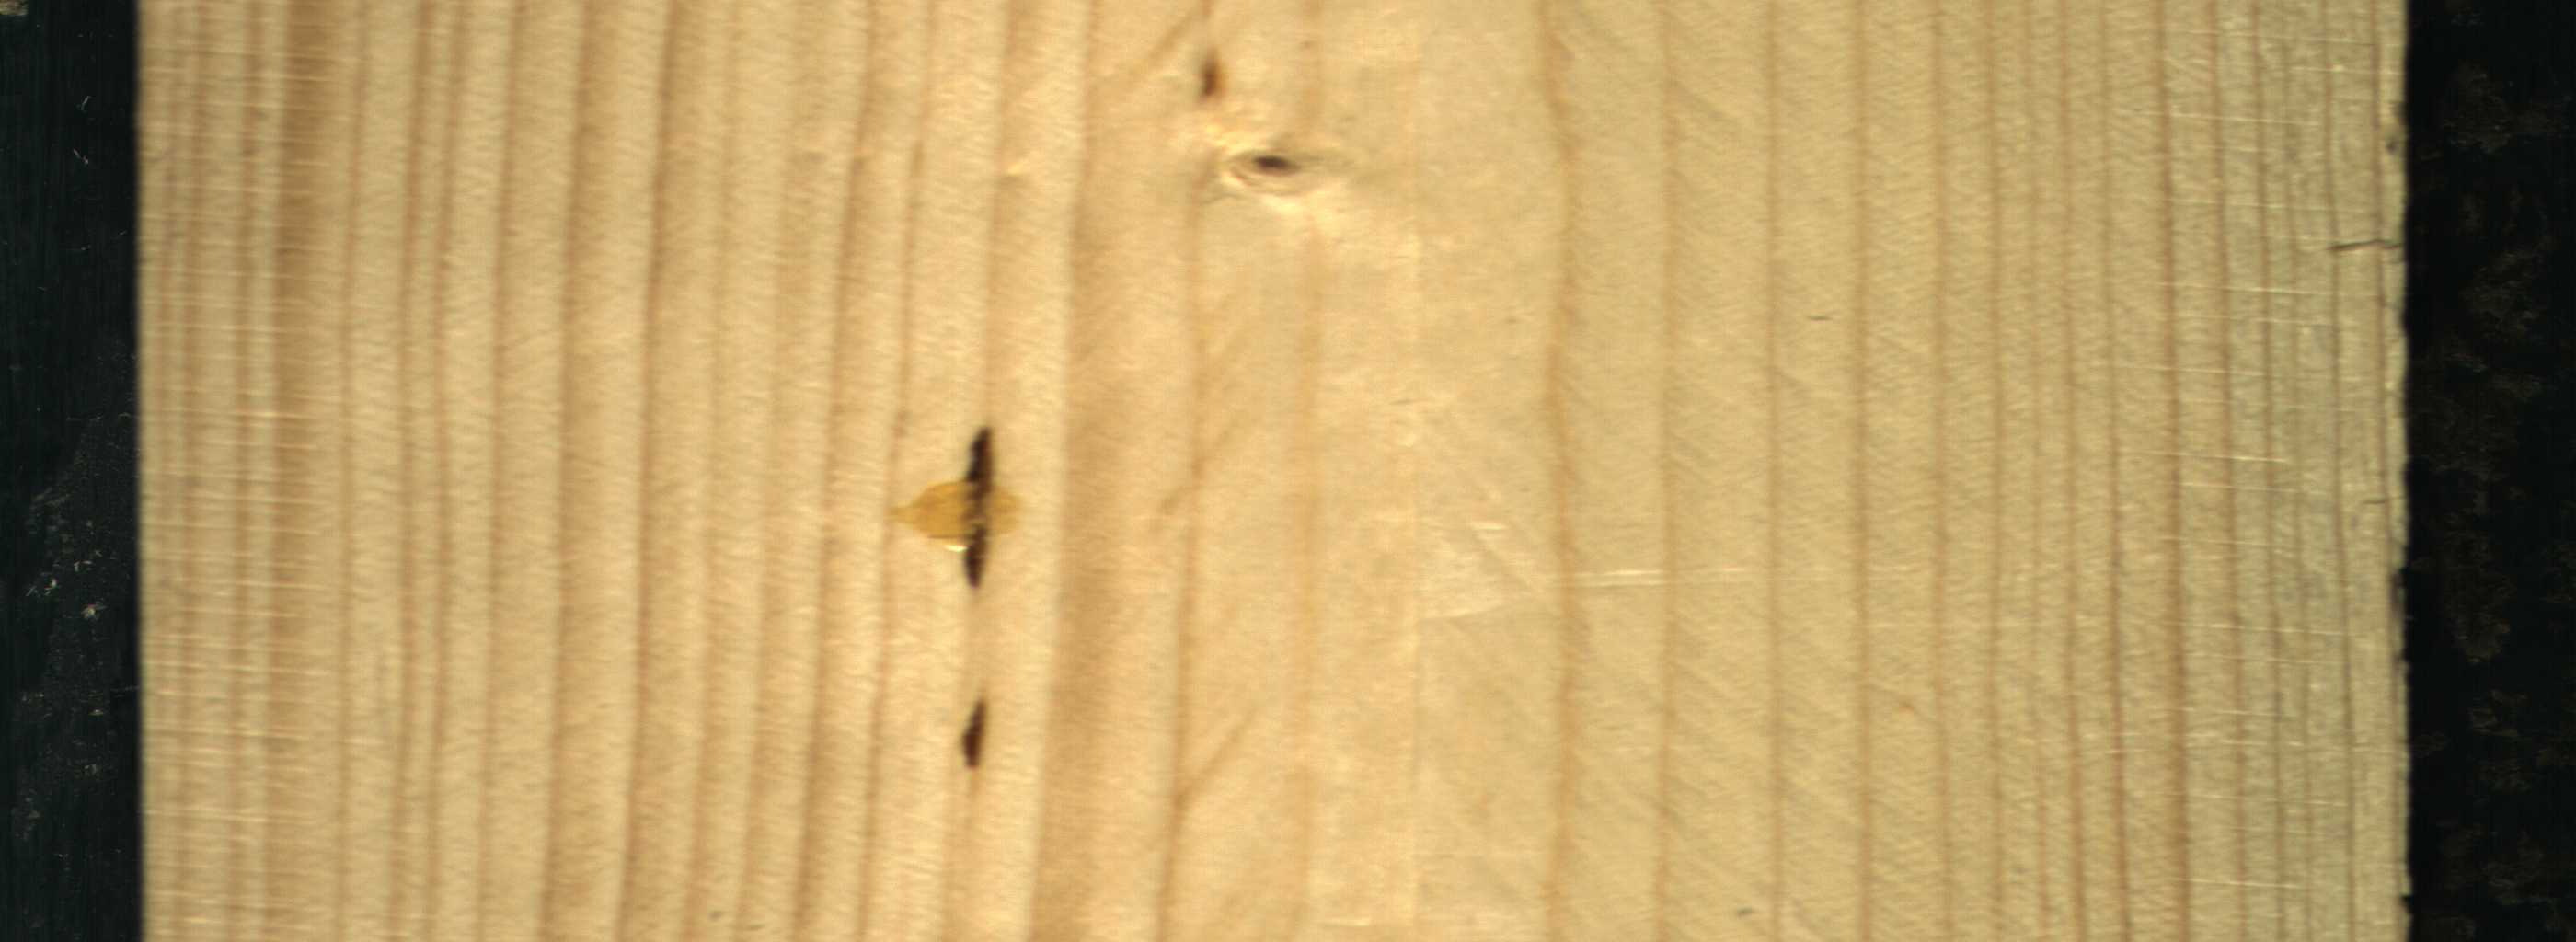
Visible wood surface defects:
resin
resin
Live_Knot